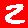
Digit: 2